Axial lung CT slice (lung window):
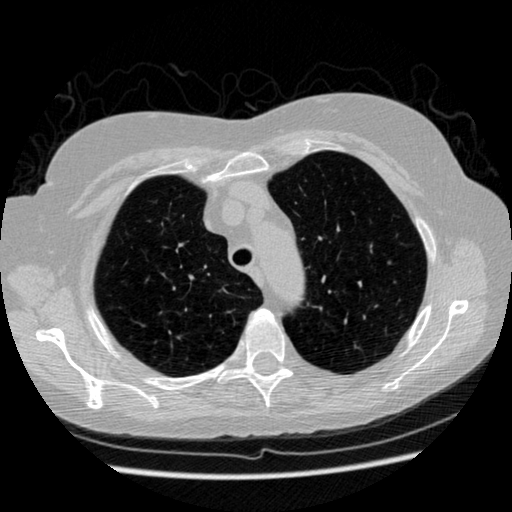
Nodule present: no